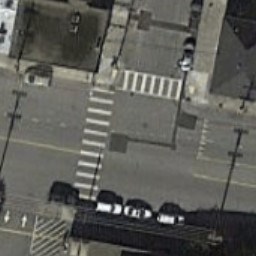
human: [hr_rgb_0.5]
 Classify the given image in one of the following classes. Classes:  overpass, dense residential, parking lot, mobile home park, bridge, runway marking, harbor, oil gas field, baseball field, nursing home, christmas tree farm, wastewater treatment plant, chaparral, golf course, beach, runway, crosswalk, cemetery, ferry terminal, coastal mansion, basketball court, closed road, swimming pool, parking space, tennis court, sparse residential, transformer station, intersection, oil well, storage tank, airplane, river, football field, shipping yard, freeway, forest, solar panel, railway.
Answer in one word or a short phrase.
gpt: crosswalk